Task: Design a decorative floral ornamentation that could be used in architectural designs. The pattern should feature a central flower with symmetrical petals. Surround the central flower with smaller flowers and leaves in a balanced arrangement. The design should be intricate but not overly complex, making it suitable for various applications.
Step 240:
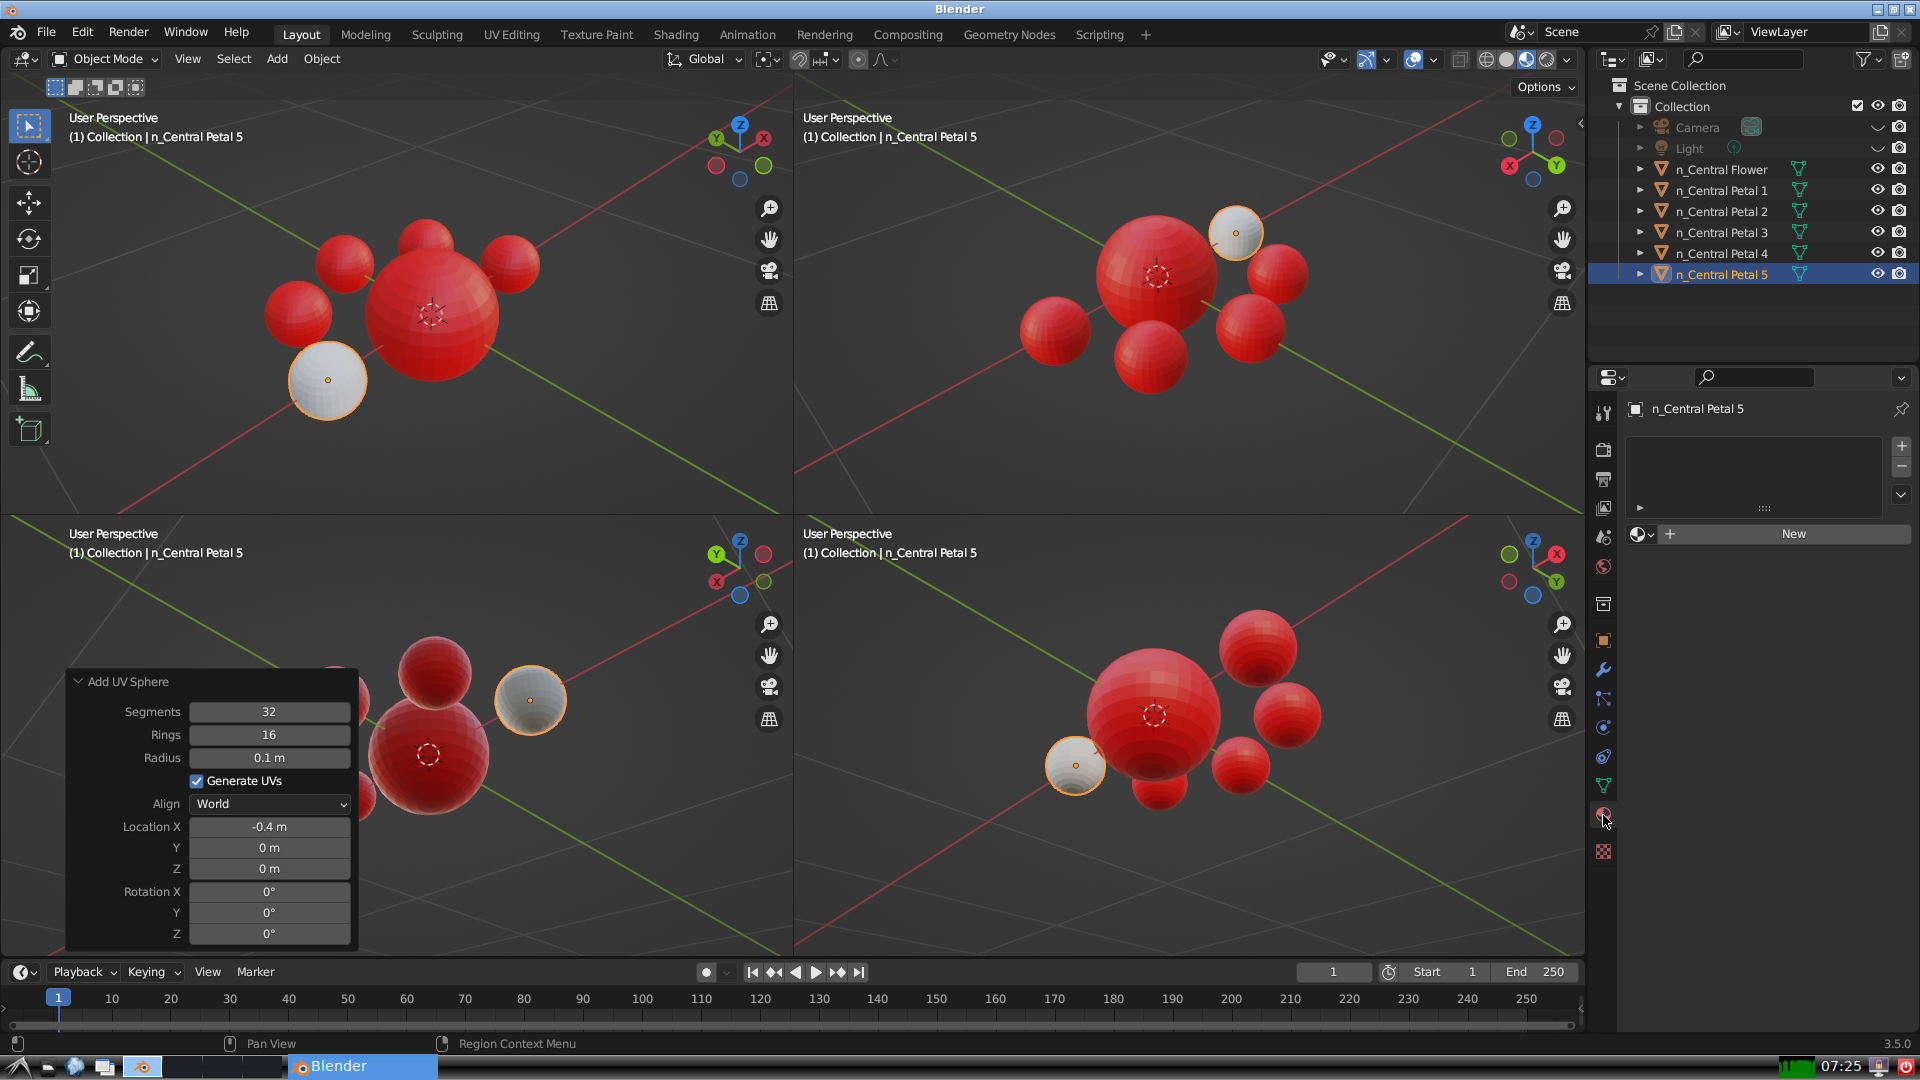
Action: {"mouse_move": [1636, 534]}